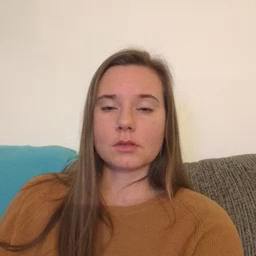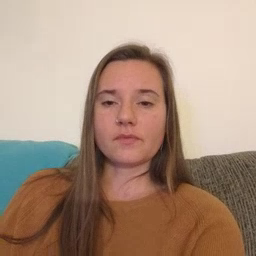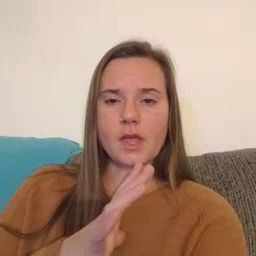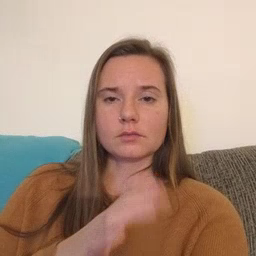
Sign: fine